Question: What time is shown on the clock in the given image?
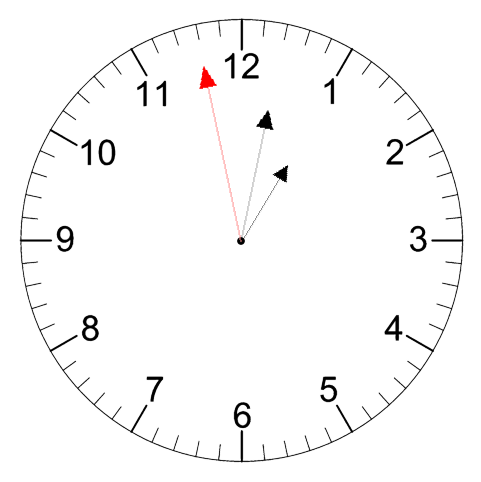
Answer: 01:01:58